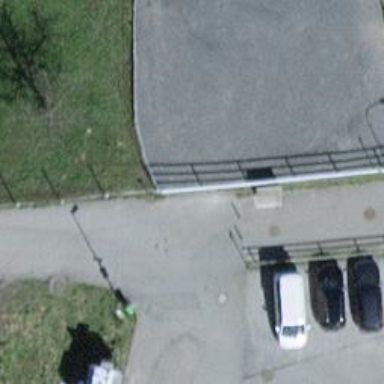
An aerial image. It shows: Cycle barrier.